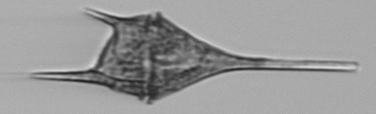
Label: Tripos_lineatus